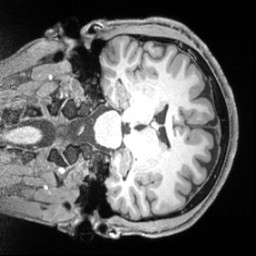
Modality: T1w
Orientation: coronal
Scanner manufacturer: siemens
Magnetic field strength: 3 T
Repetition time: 2.55 s